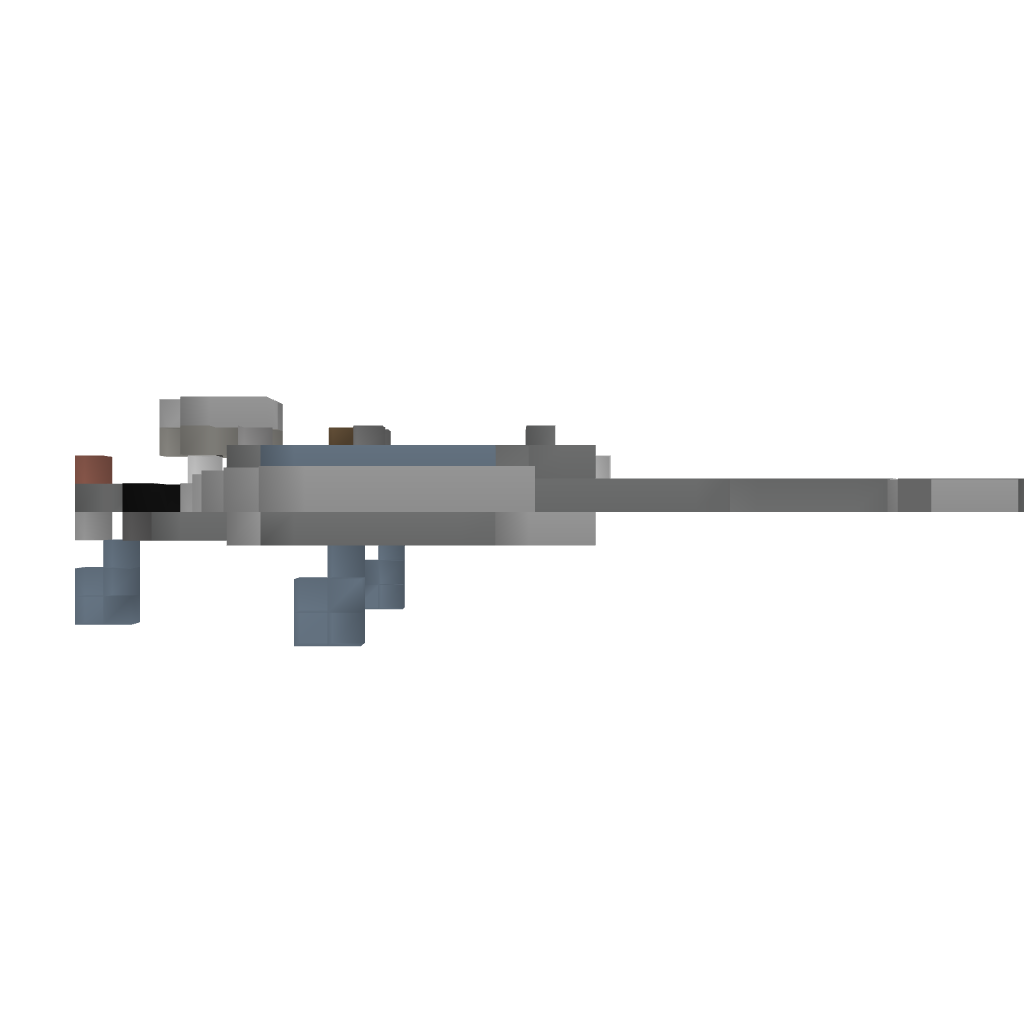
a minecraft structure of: Saab 21